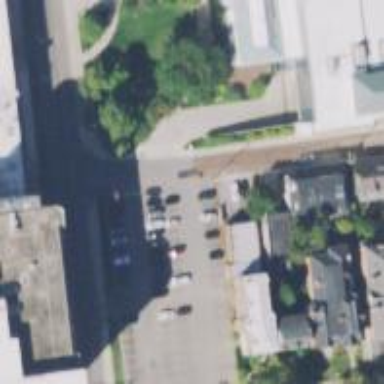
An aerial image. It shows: Asphalt service alley with sidewalk on the left side.